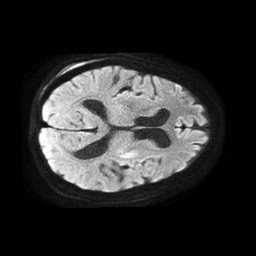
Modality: TRACE
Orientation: axial
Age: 79
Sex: female
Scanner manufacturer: philips
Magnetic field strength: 1.5 T
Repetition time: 4.6 s
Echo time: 0.08631 s